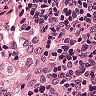
Metastatic tissue present: no